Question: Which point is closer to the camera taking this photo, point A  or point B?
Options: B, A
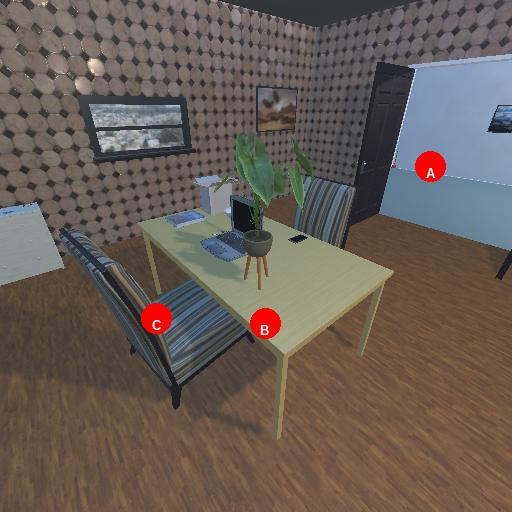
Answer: B